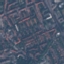
Land use / land cover: Residential